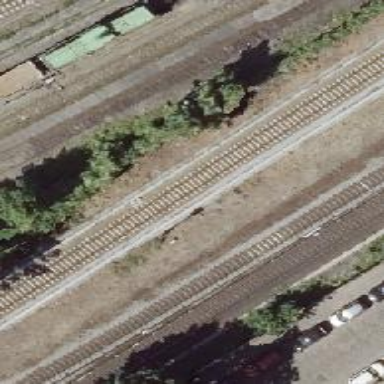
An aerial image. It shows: Railway signal.